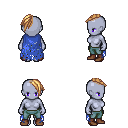
a pixel art fantasy rpg character, female body template, dark elf, purple skin, blue tattered cape, teal pants, light blonde long mohawk hairstyle, brown shoes, four views (front, back, left, right), 2x2 character sprite sheet, small pixel art, hard edges, no anti-aliasing